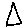
Label: triangle